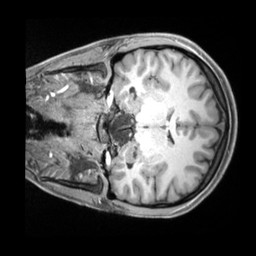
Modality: T1w
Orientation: coronal
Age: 21
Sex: female
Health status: ill
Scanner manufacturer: siemens
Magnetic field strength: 3 T
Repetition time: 2.2 s
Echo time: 0.00218 s